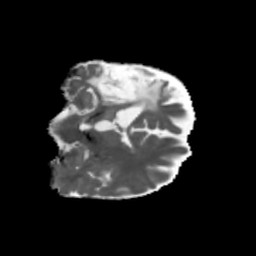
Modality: MD
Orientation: coronal
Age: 56
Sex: female
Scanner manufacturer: siemens
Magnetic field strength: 3 T
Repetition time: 5.47 s
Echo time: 0.0854 s